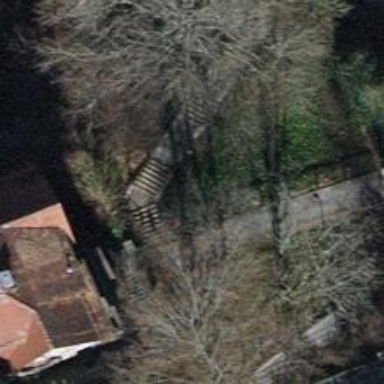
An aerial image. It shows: Road with steps.